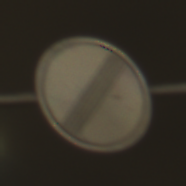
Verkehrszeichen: EndeSaemtlicherBegrenzungen
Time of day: Night
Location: Outdoor (Urban)
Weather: Overcast
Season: NotSpecified
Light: Artificial